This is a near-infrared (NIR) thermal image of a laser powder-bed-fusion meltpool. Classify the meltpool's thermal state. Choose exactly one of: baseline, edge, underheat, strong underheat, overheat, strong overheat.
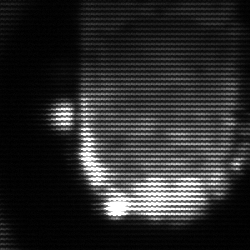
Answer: baseline